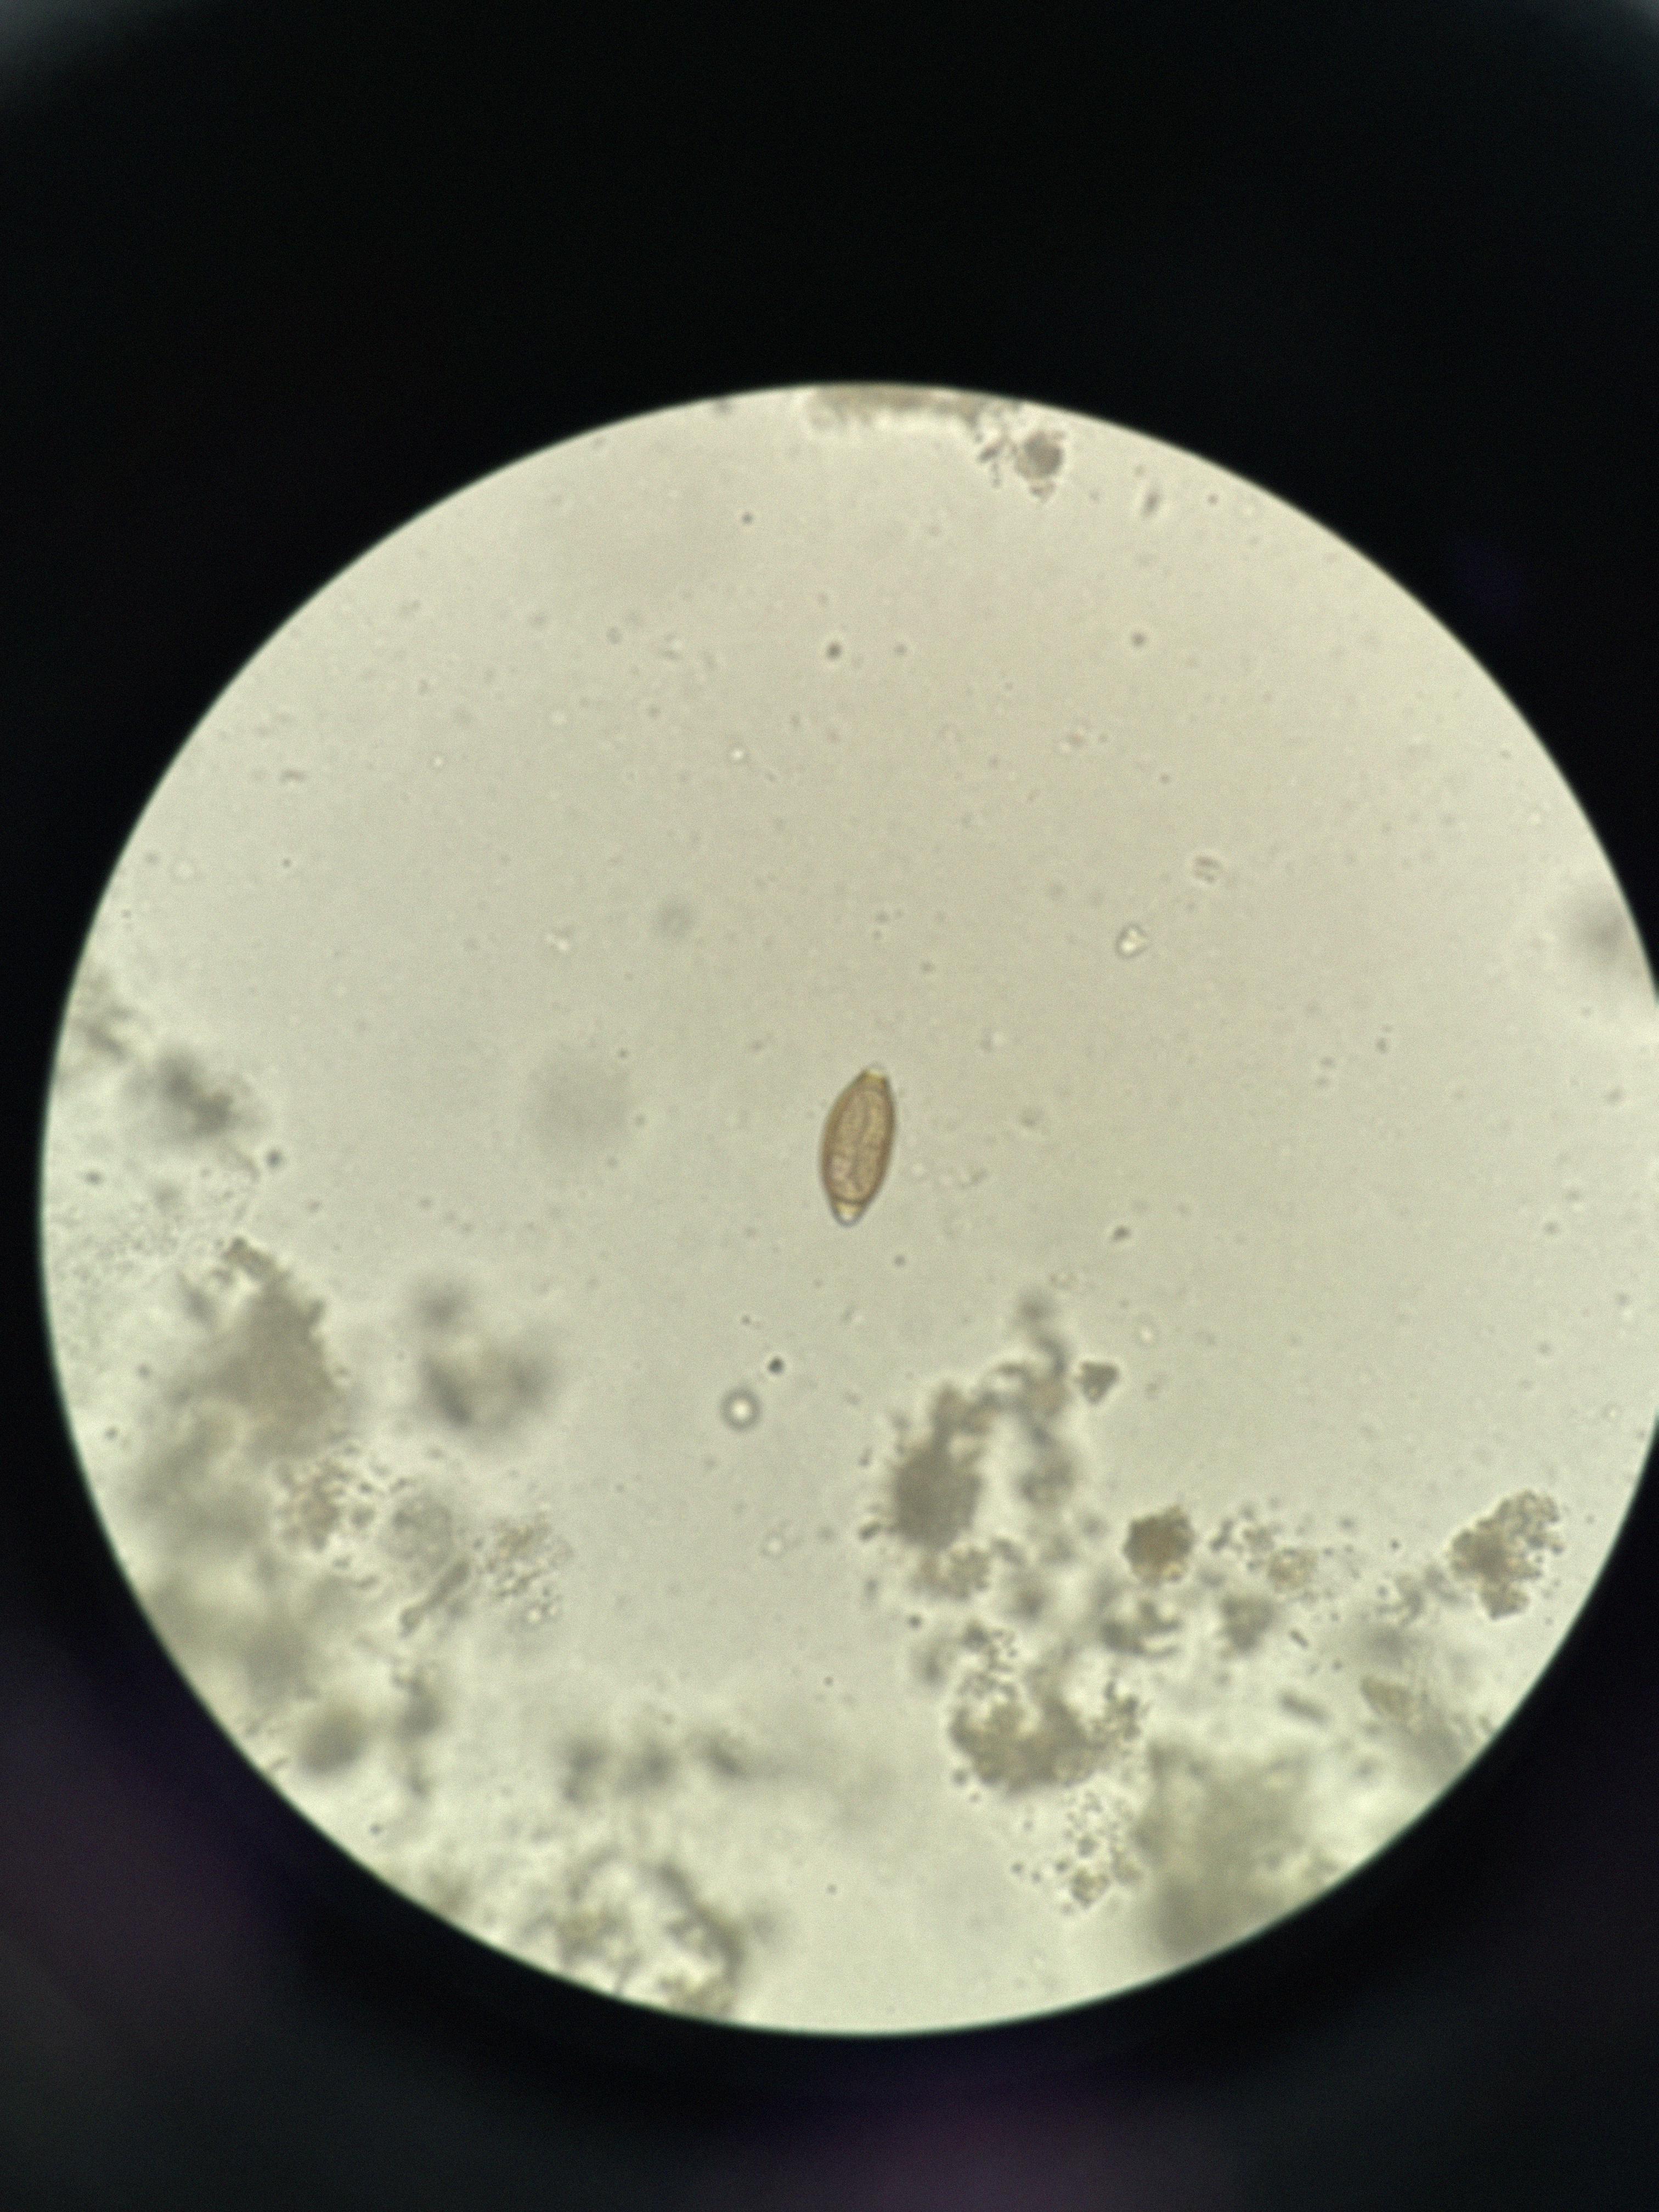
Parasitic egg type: Trichuris trichiura